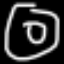
Label: donut